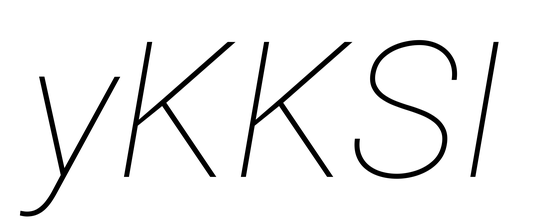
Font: Roboto-Italic_Thin_Italic